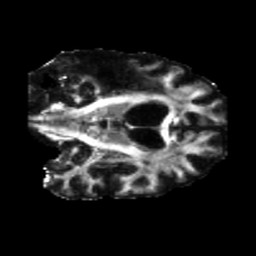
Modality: FA
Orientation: coronal
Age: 71
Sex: male
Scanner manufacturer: siemens
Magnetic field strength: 3 T
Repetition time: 5.25 s
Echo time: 0.08 s